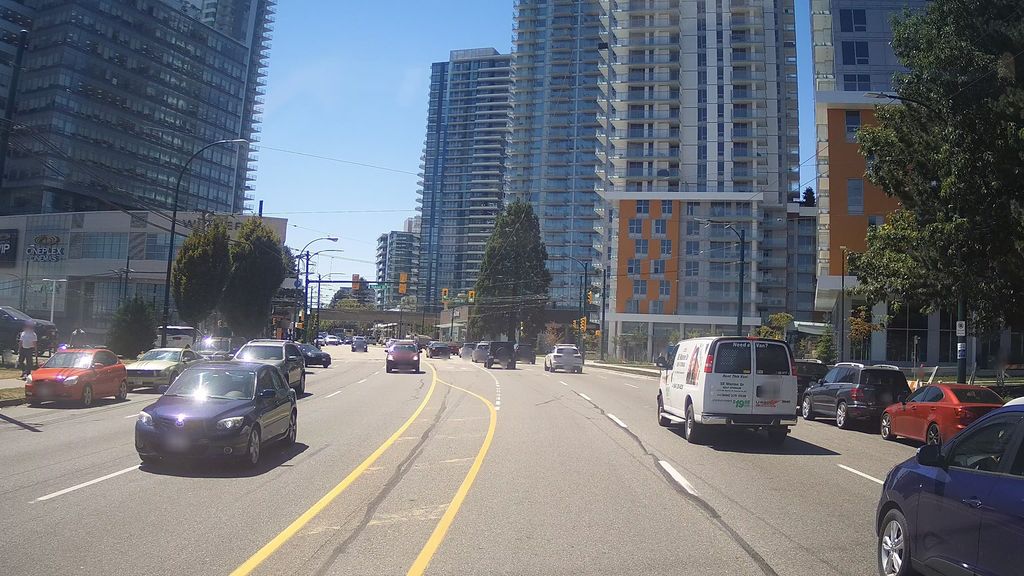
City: vancouver